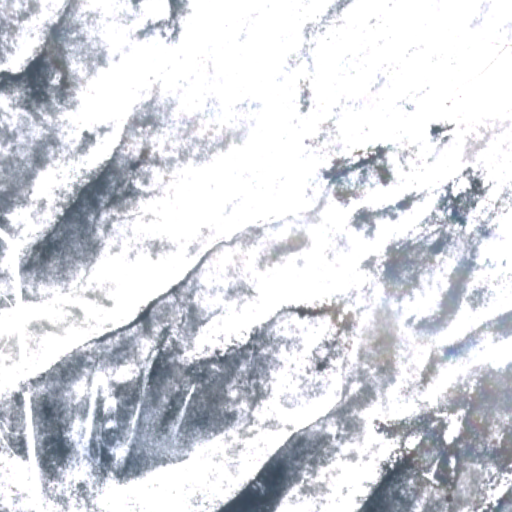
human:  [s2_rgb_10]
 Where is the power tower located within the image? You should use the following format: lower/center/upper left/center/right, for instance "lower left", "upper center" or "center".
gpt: The power tower is located in the lower left of the image.
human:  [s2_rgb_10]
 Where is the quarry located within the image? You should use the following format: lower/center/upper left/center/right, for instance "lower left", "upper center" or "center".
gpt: There is no quarry in the image.